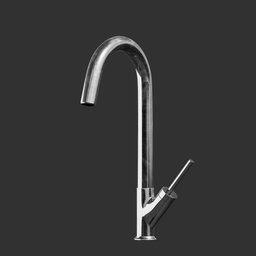
Label: appliances